Question: I have added a pinit button, but it is not getting the count.
'''
<a data-pin-config="beside" always-show-count="true" data-pin-do="buttonBookmark" href="//pinterest.com/pin/create/button/"><img src="//assets.pinterest.com/images/PinExt.png" /></a>
<script src="//assets.pinterest.com/js/pinit.js"></script>
'''

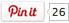
Answer: I hope you did this on purpose, but just to be sure:
Your 'href=//pinterest.com/pin/create/button/' link is missing the '?url=http://your_url_here' portion. How would pinterest know what page you want to link to (and get the count for)?
Check out the pinit generator on this page: <URL>
The correct version looks more like this:
'''
<a data-pin-config="beside"
href="//pinterest.com/pin/create/button/?url=http%3A%2F%2Fwww.flickr.com%2Fphotos%2Fkentbrew%2F6851755809%2F&media=http%3A%2F%2Ft1.gstatic.com%2Fimages%3Fq%3Dtbn%3AANd9GcS6QBH2vJzx6BnYN_CACYuThsx4jL6MILcVHfFg6n-CX3CD5rq7ow&description=Next%20stop%3A%20Pinterest"
data-pin-do="buttonPin" >
<img src="//assets.pinterest.com/images/pidgets/pin_it_button.png" />
</a>
'''
If I leave out the ?url en ?media variables my pin'it! button doesn't work either :).